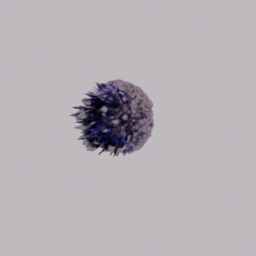
Label: decoration